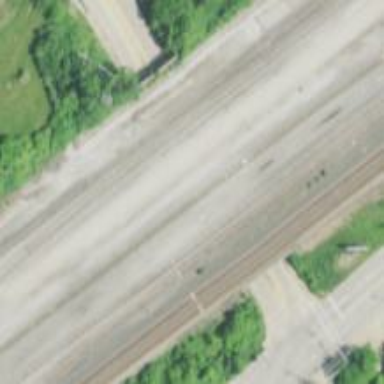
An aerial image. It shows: Railway bridge over siding.